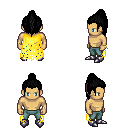
a pixel art fantasy rpg character, male body template, human, tanned skin, yellow tattered cape, teal pants, black long topknot hairstyle, bracelets, metal boots, four views (front, back, left, right), 2x2 character sprite sheet, small pixel art, hard edges, no anti-aliasing